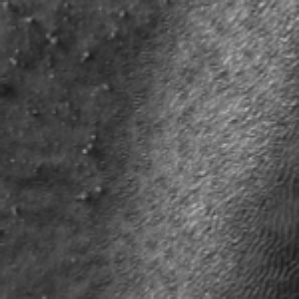
Label: frost